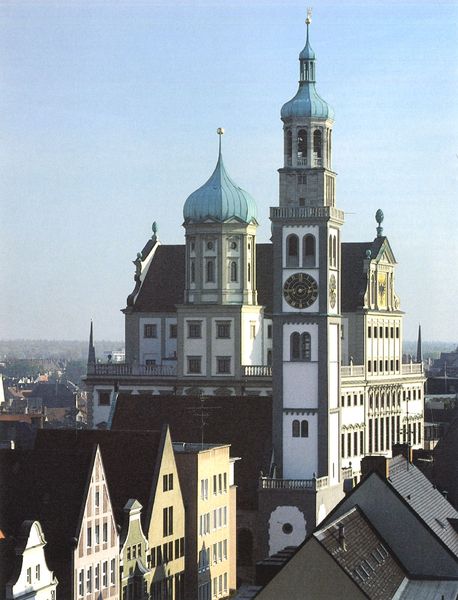
Titel: Rathaus in Augsburg
Künstler: Elias Holl
Standort: Augsburg, Maximilianstraße (EU - D - B)
Schlagwörter: blau, gemälde, himmel, weiß, gelb, kirchturm, stadt, abend, fenster, grau, laterne, straße, säulen, dach, gebäude, haus, haube, architektur, barock, niederlande, häuser, morgen, kirche, sonne, klassizismus, rokoko, rund, turm, deutschland, balkon, terrasse, ort, dächer, giebel, rundbogen, kuppel, uhr, geländer, foto, fotografie, zwiebel, türme, zwiebelturm, zwiebeltürme, dom, kupfer, wappen, voluten, graue, turmuhr, kiche, altstadt, heuser